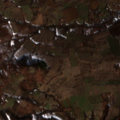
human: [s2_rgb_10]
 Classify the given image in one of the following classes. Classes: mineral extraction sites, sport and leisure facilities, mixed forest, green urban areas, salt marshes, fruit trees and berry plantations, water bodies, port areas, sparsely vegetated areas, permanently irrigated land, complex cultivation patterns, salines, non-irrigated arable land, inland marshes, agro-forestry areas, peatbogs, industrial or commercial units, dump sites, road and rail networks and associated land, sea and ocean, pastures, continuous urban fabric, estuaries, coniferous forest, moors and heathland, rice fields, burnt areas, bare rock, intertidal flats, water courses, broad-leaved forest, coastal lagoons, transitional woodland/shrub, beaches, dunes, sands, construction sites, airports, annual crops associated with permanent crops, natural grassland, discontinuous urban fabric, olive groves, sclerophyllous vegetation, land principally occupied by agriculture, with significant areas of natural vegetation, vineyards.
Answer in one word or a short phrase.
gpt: complex cultivation patterns, land principally occupied by agriculture, with significant areas of natural vegetation, broad-leaved forest